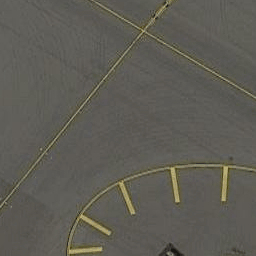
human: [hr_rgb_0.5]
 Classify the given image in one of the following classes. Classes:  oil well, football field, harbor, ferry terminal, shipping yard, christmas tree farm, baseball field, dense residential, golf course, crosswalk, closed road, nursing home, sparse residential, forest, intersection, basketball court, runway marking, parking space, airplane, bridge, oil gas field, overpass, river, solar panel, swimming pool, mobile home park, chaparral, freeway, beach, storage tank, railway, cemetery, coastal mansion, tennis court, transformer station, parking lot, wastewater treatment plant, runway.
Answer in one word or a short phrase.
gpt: runway marking